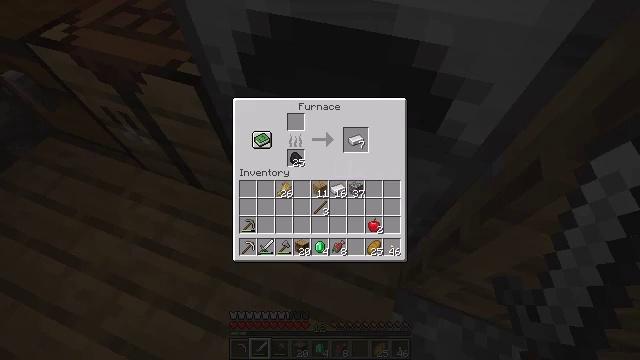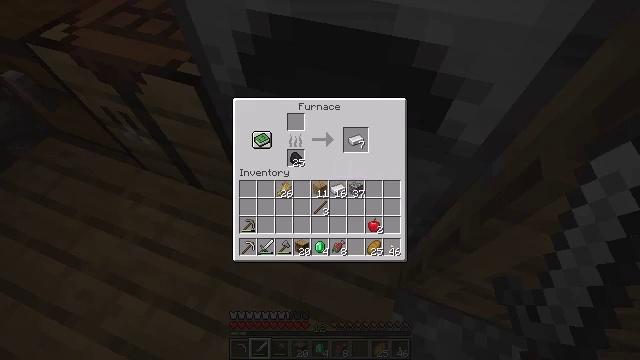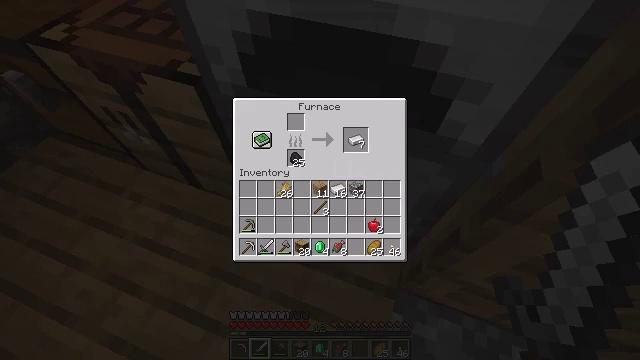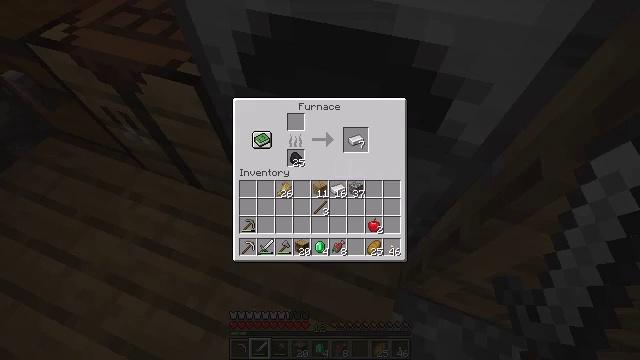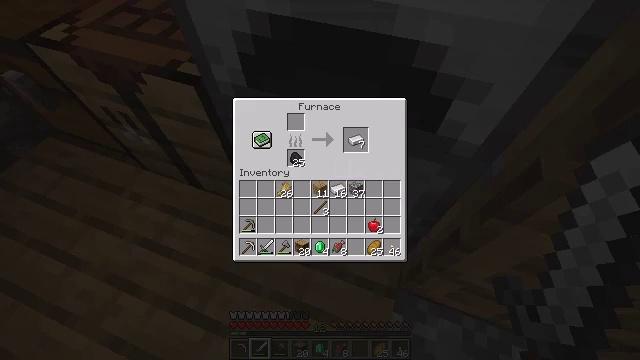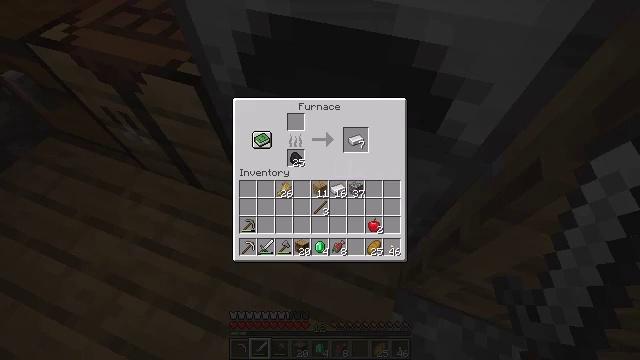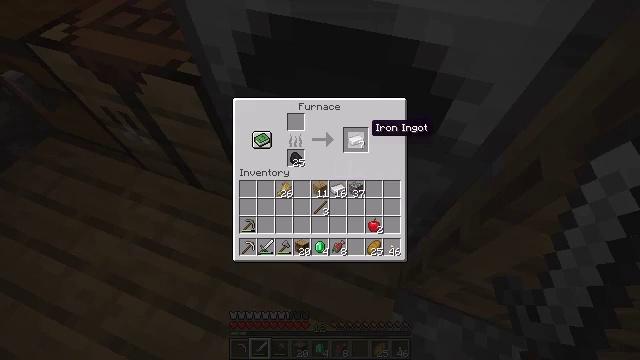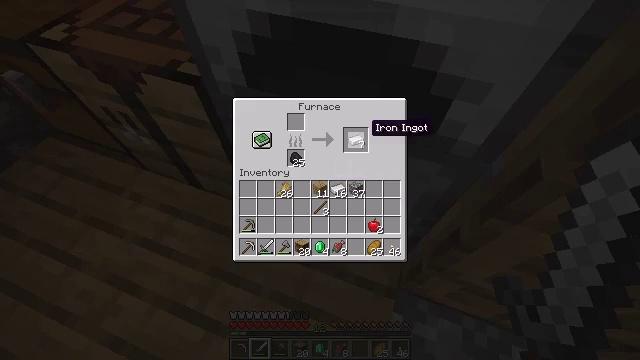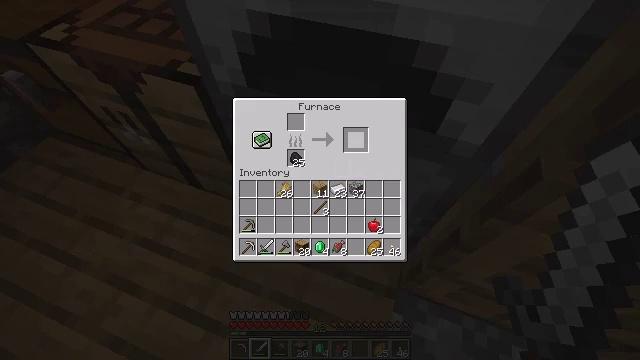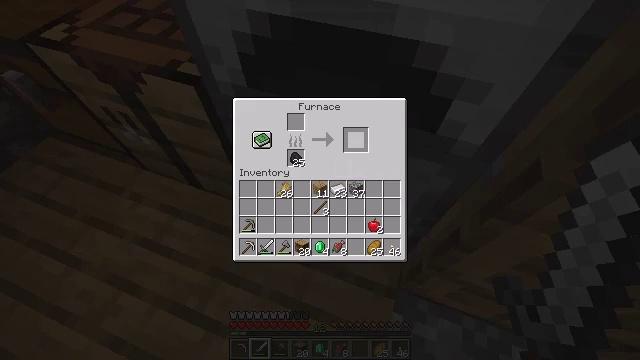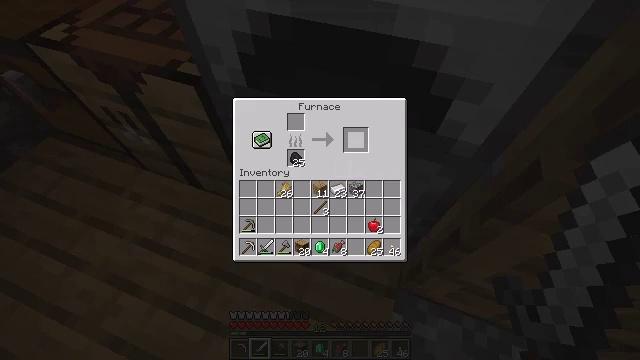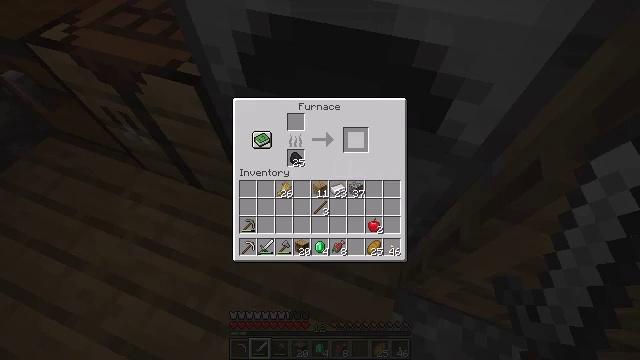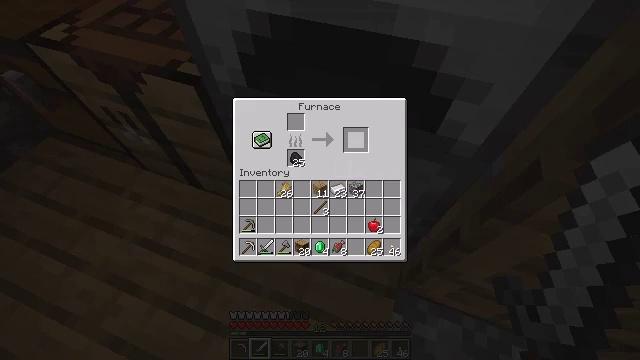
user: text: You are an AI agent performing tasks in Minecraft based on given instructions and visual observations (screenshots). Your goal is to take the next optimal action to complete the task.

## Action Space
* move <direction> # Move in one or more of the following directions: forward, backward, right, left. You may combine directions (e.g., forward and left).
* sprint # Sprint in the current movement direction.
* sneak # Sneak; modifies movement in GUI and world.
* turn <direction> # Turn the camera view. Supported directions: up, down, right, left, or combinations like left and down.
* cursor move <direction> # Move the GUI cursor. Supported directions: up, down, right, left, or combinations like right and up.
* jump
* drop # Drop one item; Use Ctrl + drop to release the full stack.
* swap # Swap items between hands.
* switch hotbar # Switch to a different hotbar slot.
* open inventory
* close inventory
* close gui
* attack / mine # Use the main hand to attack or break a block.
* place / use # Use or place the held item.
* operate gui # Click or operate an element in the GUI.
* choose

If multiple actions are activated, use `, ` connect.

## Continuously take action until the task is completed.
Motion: motion action
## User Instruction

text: Smelt an iron ingot.
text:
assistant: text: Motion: sneak, operate gui
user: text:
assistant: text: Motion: sneak, operate gui
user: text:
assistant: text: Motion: sneak, operate gui
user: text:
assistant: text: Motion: sneak
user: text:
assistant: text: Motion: sneak
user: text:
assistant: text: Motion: sneak
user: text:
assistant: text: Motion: sneak
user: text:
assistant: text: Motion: sneak, operate gui
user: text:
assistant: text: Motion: sneak, operate gui
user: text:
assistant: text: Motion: sneak, operate gui
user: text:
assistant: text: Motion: sneak
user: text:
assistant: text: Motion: sneak
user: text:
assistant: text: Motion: sneak